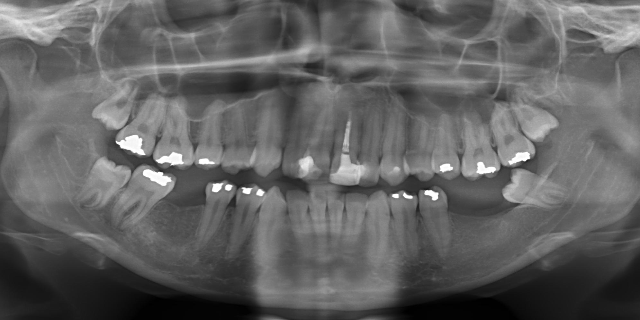
adult